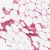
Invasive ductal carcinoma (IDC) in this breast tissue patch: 0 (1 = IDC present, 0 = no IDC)